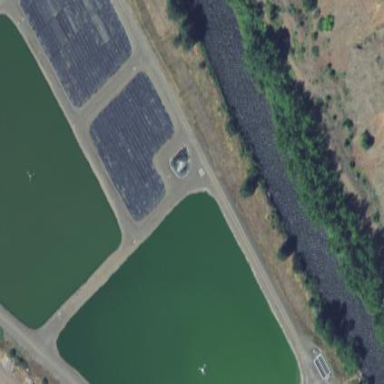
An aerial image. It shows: Wastewater plant.